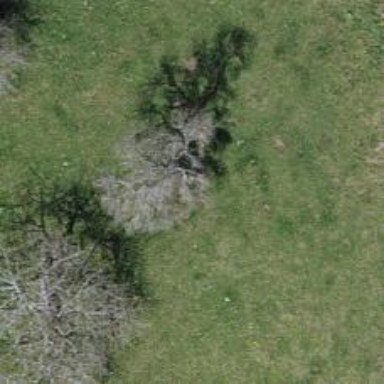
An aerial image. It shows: Beautiful tree in nature.